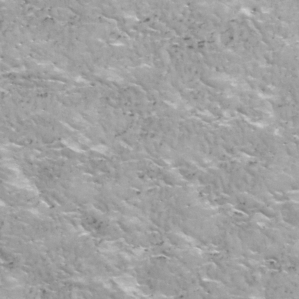
Label: frost